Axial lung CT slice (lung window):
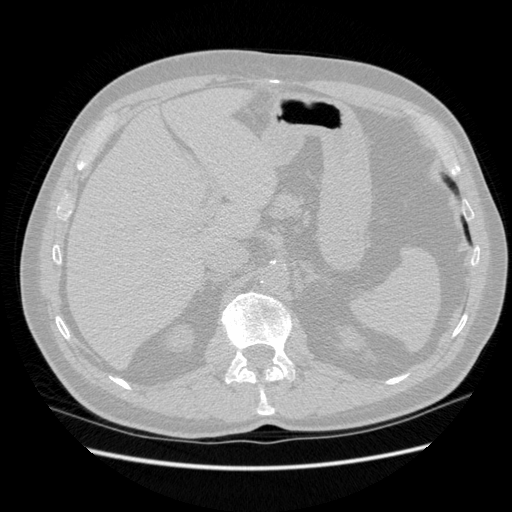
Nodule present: no